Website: apple
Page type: customer-info-address
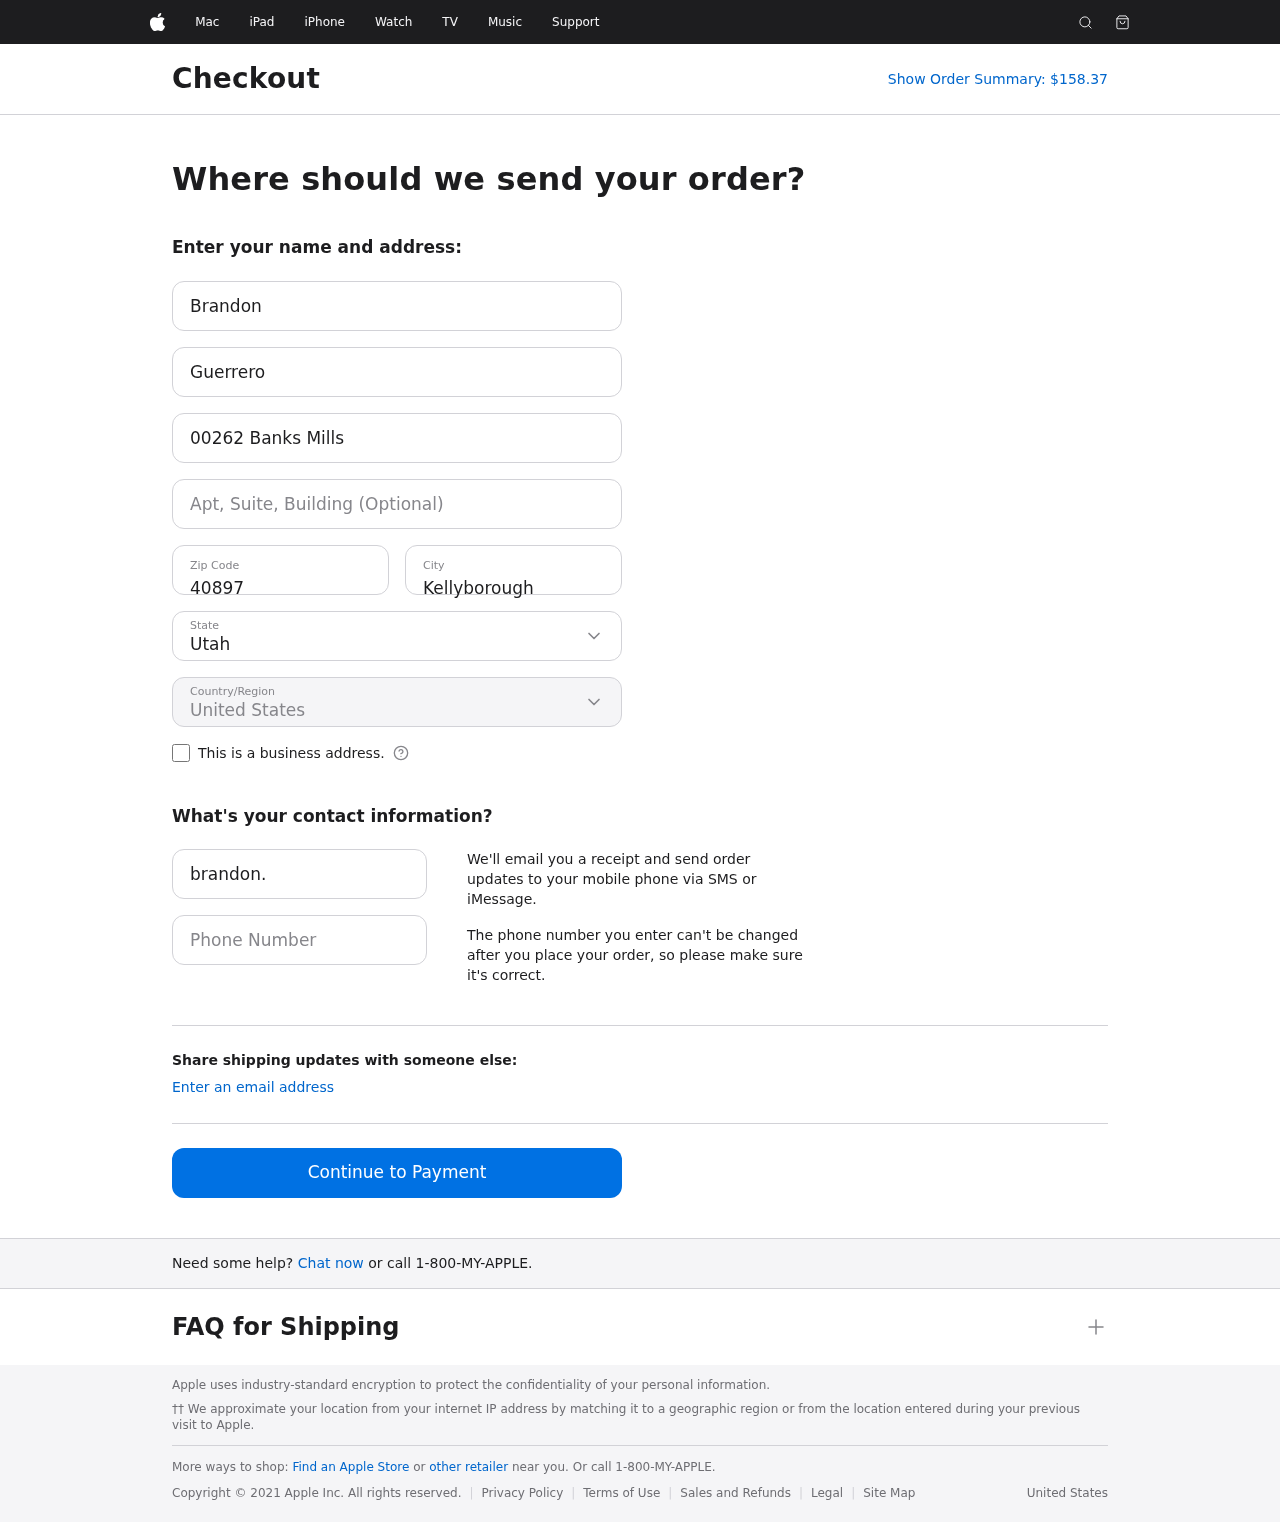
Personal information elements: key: PII_CITY
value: Kellyborough
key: PII_COUNTRY
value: United States
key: PII_EMAIL
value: brandon.guerrero@yahoo.com
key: PII_FIRSTNAME
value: Brandon
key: PII_LASTNAME
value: Guerrero
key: PII_PHONE
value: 6495848668
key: PII_POSTCODE
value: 40897
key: PII_STATE
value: Utah
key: PII_STREET
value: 00262 Banks Mills
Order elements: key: ORDER_TOTAL
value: Show Order Summary: $158.37